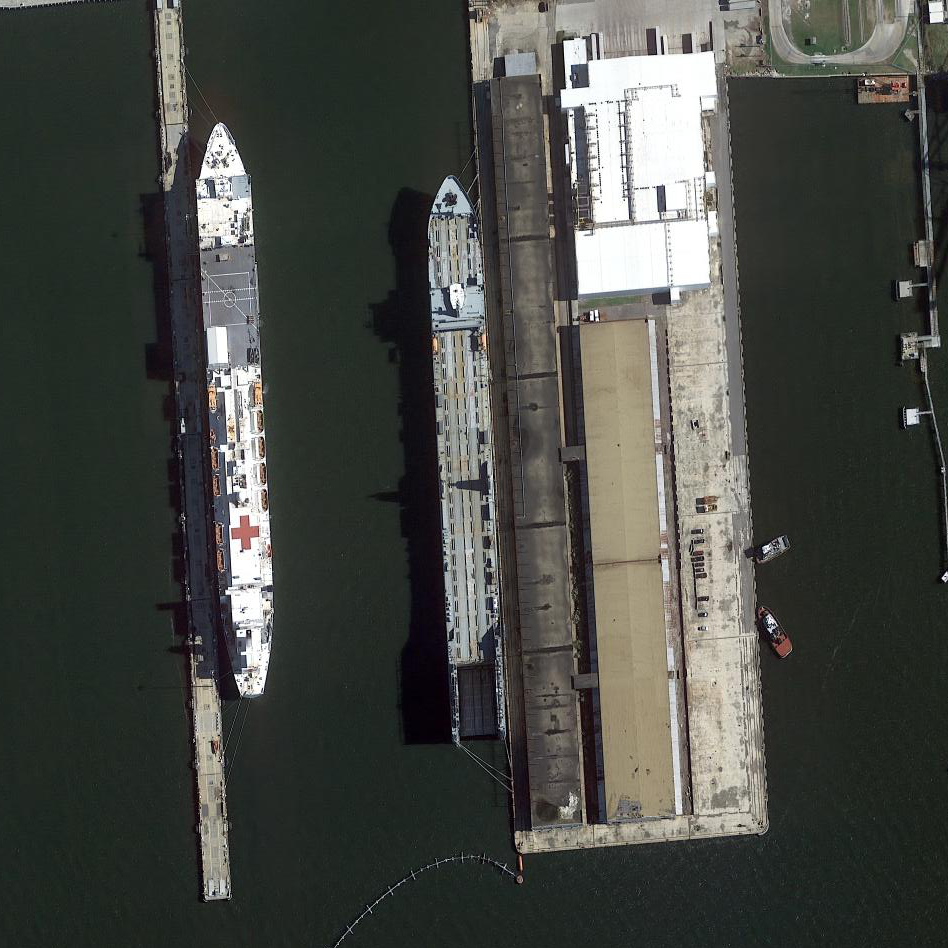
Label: Medical_ship